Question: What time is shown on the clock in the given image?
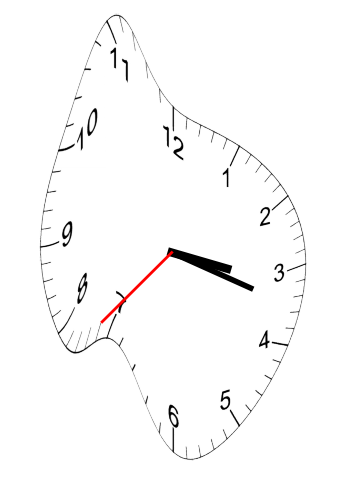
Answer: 03:17:37